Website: ulta-beauty
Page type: payment
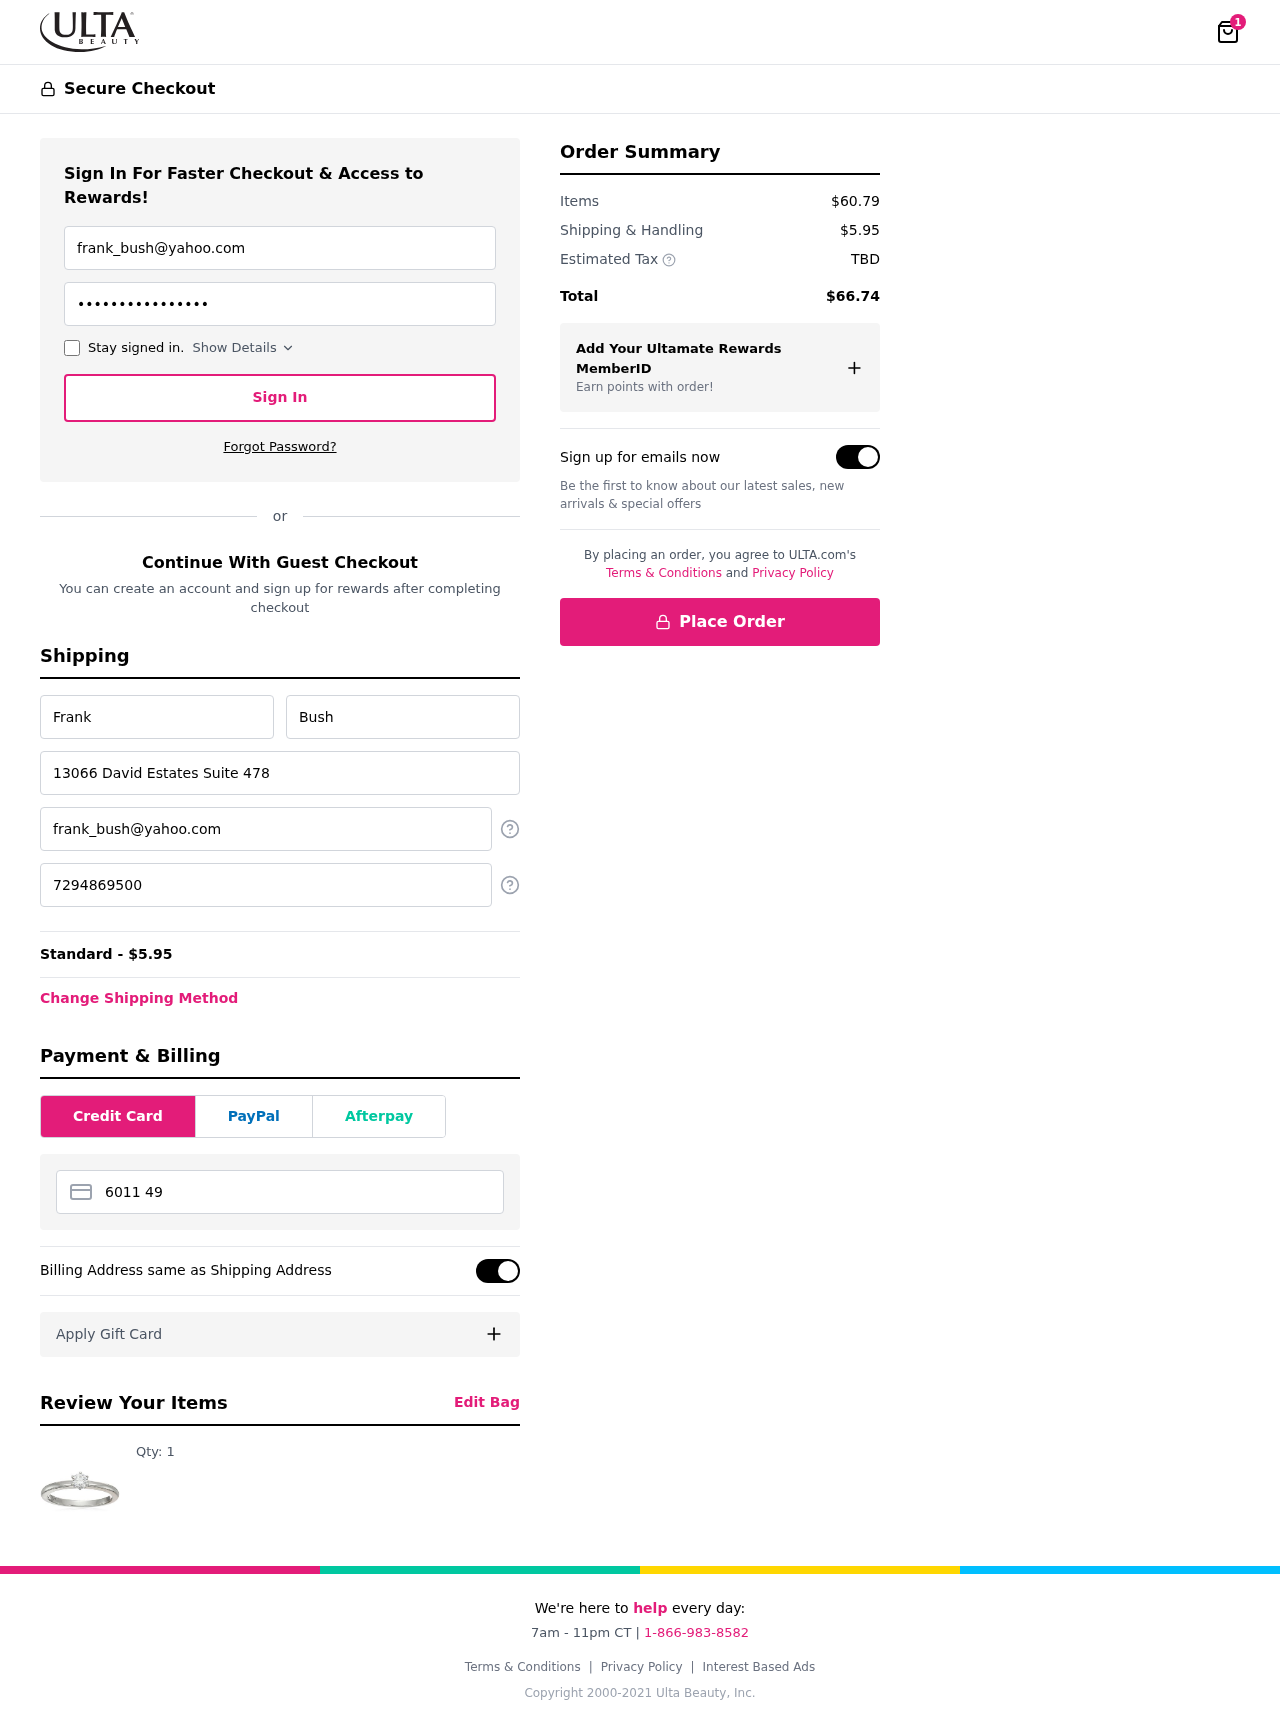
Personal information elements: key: PII_CARD_NUMBER
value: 6011 4985 2844 4300
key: PII_EMAIL
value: frank_bush@yahoo.com
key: PII_FIRSTNAME
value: Frank
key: PII_LASTNAME
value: Bush
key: PII_PHONE
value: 7294869500
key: PII_STREET
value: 13066 David Estates Suite 478
Product elements: key: PRODUCT1_QUANTITY
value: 1
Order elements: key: ORDER_NUM_ITEMS
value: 1
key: ORDER_SHIPPING_COST
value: $5.95
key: ORDER_SHIPPING_COST
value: Standard - $5.95
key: ORDER_SUBTOTAL
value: $60.79
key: ORDER_TAX
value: TBD
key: ORDER_TOTAL
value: $66.74